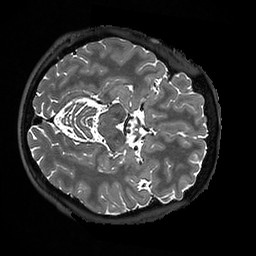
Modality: T2w
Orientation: axial
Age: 22
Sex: male
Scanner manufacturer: ge
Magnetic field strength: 3 T
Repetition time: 3.202 s
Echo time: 0.06616 s